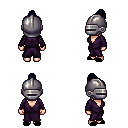
a pixel art fantasy rpg character, female body template, human, light skin, purple robe, gold greaves, raven short topknot hairstyle, metal helm, black slippers, four views (front, back, left, right), 2x2 character sprite sheet, small pixel art, hard edges, no anti-aliasing